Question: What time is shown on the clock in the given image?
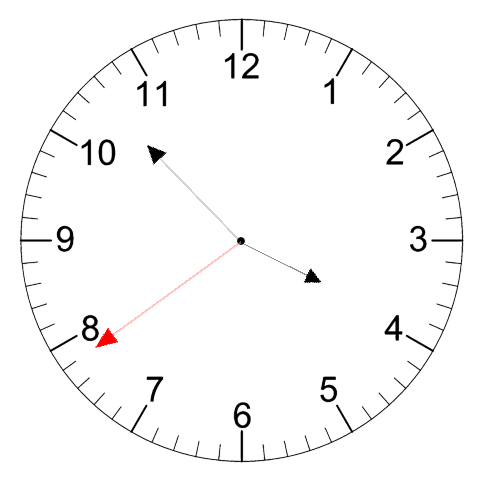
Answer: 03:52:39